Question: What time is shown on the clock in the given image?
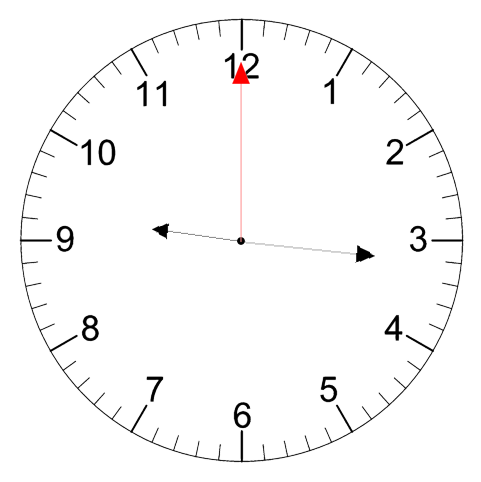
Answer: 09:16:00